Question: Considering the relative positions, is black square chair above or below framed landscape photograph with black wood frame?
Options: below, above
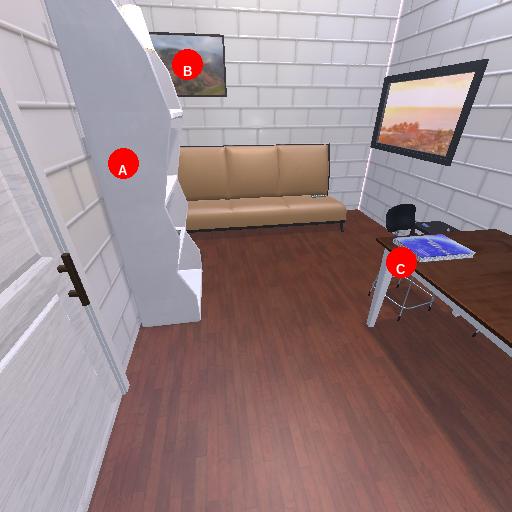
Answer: below